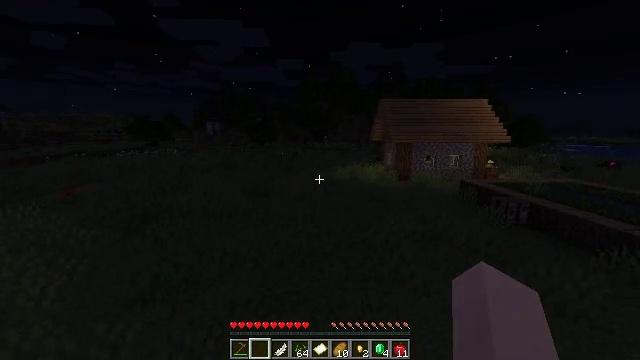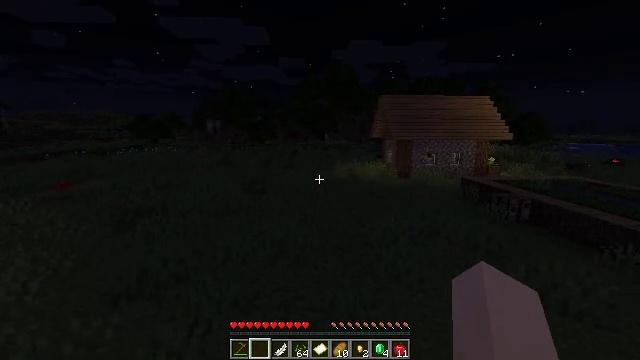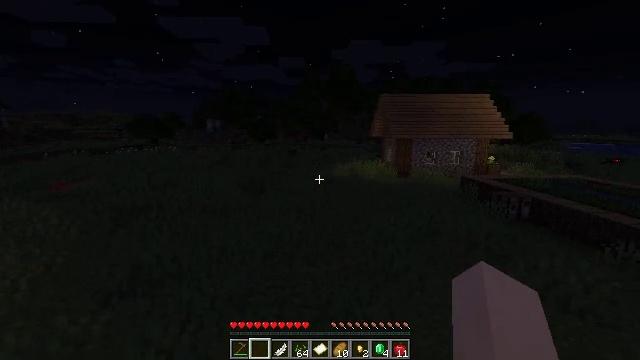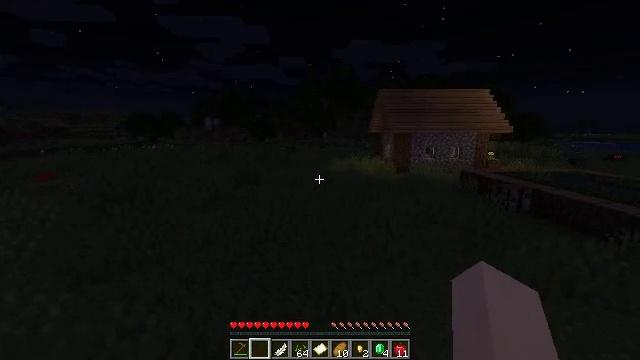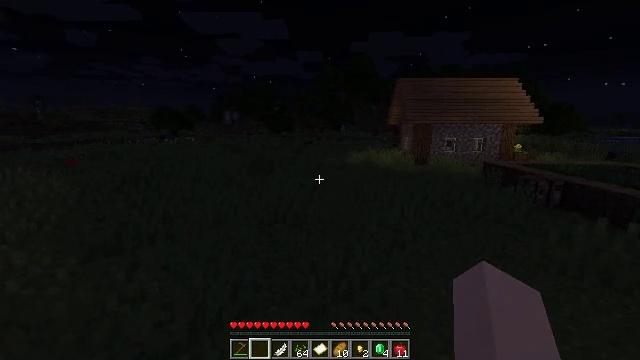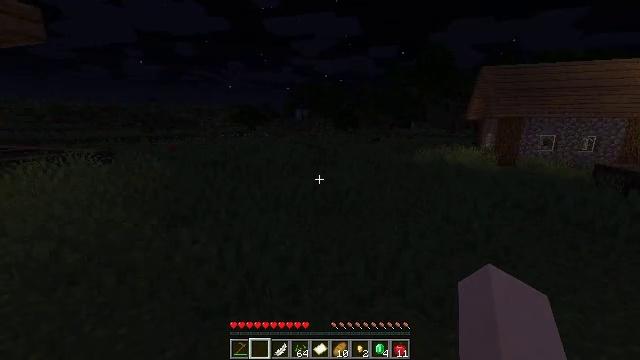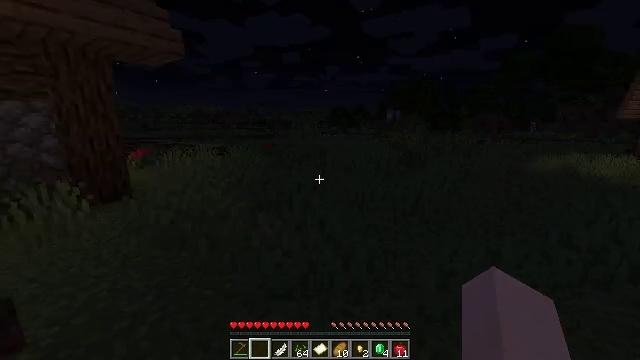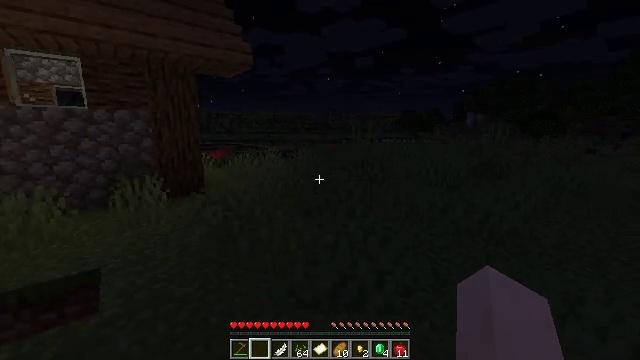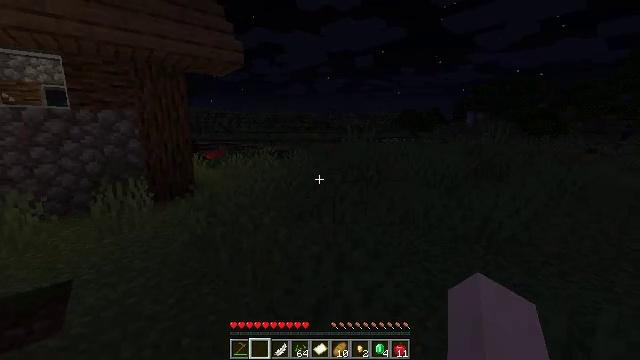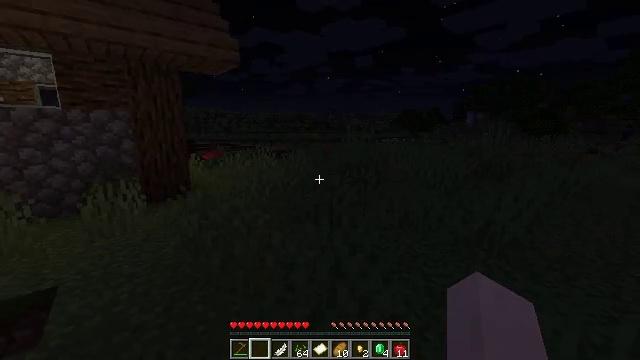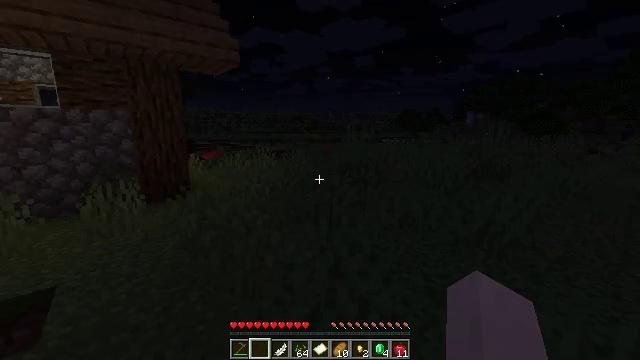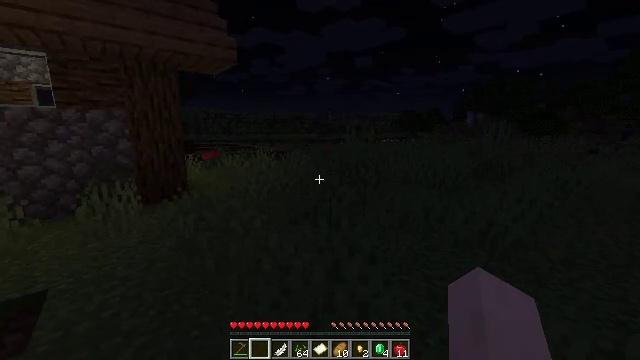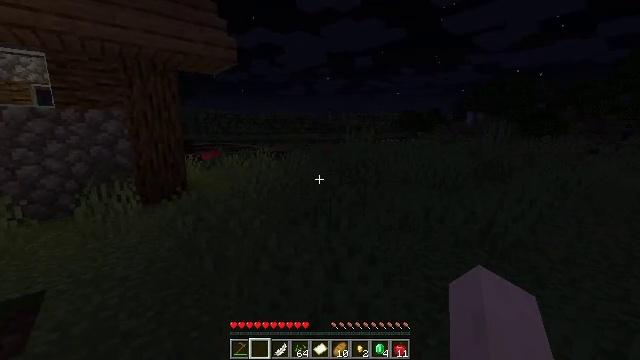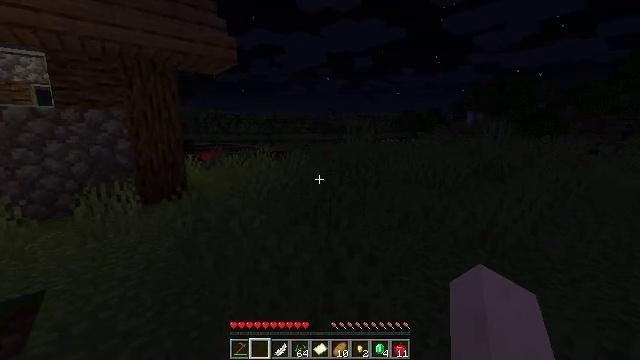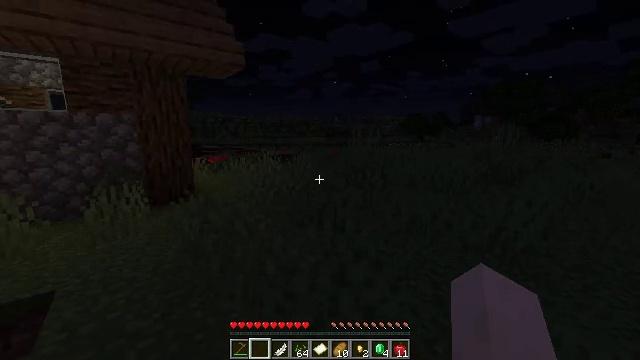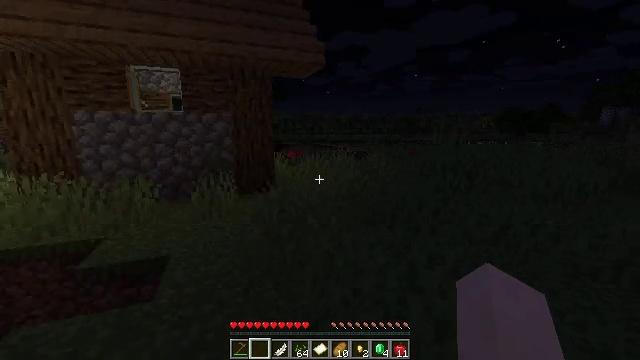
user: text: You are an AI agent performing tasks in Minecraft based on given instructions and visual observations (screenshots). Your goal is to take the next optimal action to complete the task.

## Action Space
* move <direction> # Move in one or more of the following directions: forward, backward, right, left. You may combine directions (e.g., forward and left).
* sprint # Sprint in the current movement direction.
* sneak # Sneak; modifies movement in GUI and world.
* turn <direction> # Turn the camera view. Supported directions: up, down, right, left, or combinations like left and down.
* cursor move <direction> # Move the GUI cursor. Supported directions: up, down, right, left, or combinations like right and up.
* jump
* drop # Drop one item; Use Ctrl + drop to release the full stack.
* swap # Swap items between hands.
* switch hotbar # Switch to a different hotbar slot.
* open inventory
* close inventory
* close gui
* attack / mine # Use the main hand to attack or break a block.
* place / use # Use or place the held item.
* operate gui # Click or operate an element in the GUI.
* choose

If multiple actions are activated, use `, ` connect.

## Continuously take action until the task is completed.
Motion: motion action
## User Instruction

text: Collect the oak door by breaking it.
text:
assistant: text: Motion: move forward and move right
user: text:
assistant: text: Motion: move forward and move right
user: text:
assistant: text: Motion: move forward and move right
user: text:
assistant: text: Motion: move forward and move right, turn left and down
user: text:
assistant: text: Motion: move forward and move right, turn left
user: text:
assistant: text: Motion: move forward and move right, turn left
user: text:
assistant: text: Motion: move forward, turn left and up
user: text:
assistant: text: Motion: move forward
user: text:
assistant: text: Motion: no_op
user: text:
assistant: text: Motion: no_op
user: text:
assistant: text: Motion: no_op
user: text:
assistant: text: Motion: no_op
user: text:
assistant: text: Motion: no_op
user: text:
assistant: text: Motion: turn left
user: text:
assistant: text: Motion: turn left
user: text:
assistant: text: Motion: turn left
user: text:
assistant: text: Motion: turn left
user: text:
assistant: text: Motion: turn left
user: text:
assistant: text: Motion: move left, turn left
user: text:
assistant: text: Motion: move left
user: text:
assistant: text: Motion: move left
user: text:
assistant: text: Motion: move left
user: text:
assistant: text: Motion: move left
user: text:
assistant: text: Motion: move left
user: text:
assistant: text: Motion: move left, turn left
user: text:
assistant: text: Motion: move forward and move left, turn left and up
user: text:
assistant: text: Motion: move forward and move left, turn left
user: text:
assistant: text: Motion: move forward
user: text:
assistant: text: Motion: move forward
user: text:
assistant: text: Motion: move forward